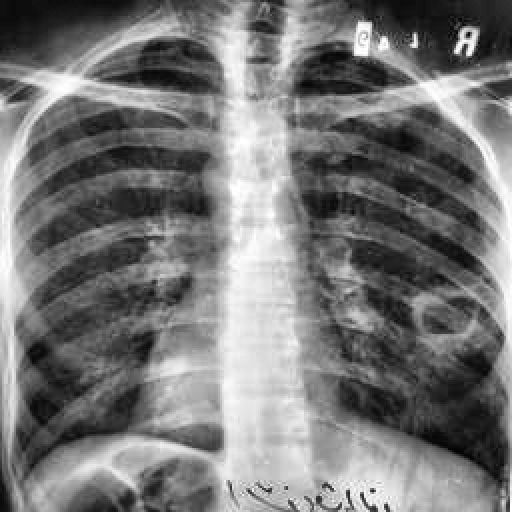
Finding: TUBERCULOSIS